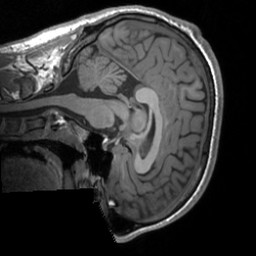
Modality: T1w
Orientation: sagittal
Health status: healthy
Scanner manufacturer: siemens
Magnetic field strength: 3 T
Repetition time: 1.9 s
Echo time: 0.00226 s